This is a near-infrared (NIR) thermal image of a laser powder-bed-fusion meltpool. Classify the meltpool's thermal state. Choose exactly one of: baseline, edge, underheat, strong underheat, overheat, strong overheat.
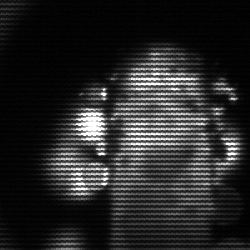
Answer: strong underheat